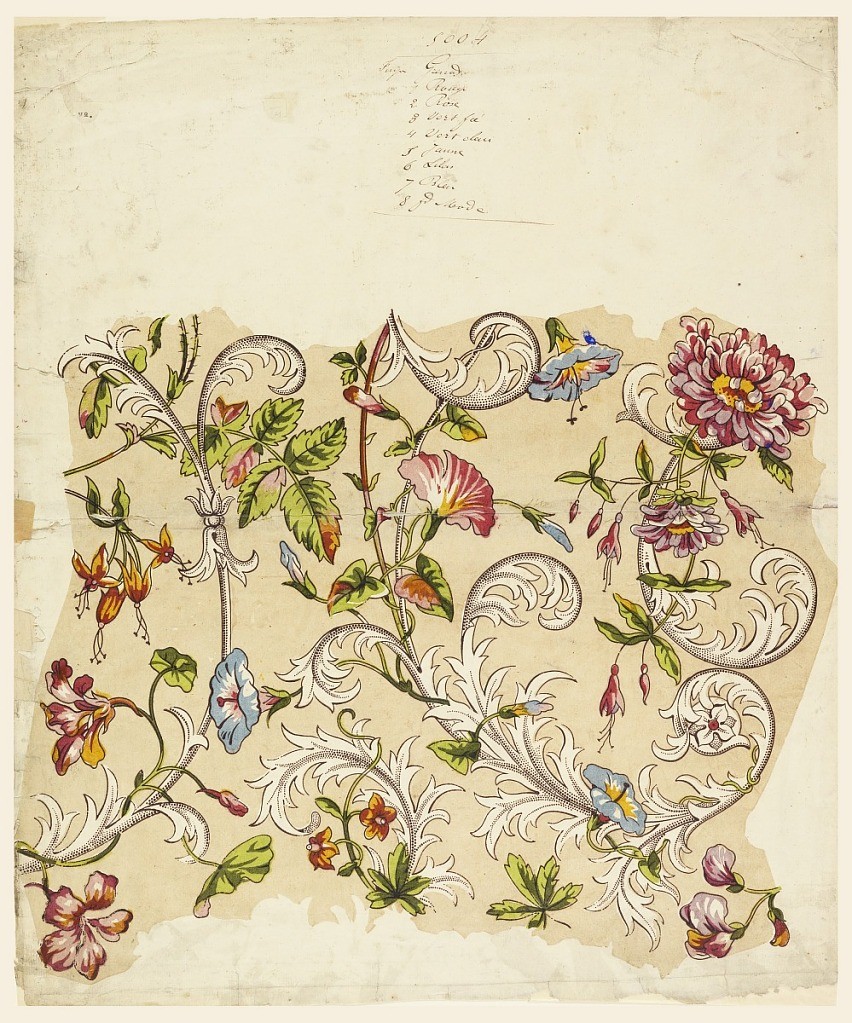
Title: Trial Proof for a Flower Chintz
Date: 1820–30
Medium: Woodcut in multicolored inks on tan ground on white paper
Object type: Print
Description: Intertwined meanders of tulips, morning glories, carnations and roses among stylized acanthus leaves with picotage effect. Printed in red, yellow, green, blue, lavender, and dark brown.